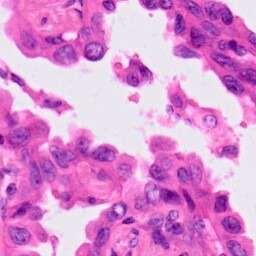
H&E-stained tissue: Lung